七年级 · 组合几何学
如图, $A C \perp B C, C D \perp A B$, 下列结论中, 正确的结论有 ( )

(1)线段 $C D$ 的长度是 $C$ 点到 $A B$ 的距离;

(2) 线段 $A C$ 是 $A$ 点到 $B C$ 的距离;

(3) $A B>A C>C D$.

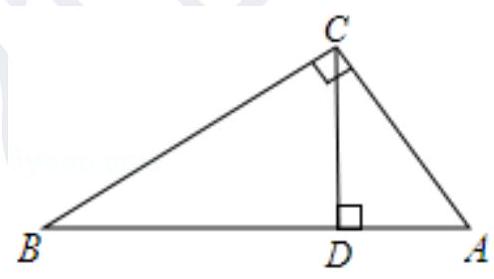
A. 0 个
B. 1 个
C. 2 个
D. 3 个
答案: C
解析:

【分析】

本题考查的是点到直线的距离、垂直的定义和垂线段最短, 熟记定义并准确识图是解题的关键. 特别注意点到直线的距离指的是点到直线的垂线段的长度, 互相垂直指夹角为 $90^{\circ}$; 根据垂直的定义,点到直线距离的定义和垂线段最短对各选项进行逐一分析即可.

【解答】

解: (1)线段 $C D$ 的长度是 $C$ 点到 $A B$ 的距离, 故说法正确;

(2)线段 $A C$ 的长度是 $A$ 点到 $B C$ 的距离, 故说法错误;

(3)由垂线段最短可知, $A B>A C$ 且 $A C>C D$, 所以 $A B>A C>C D$, 故说法正确.

故选 $C$.